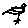
Label: bird